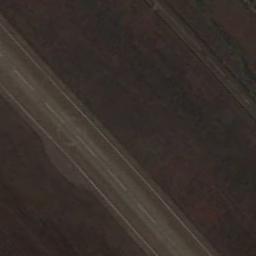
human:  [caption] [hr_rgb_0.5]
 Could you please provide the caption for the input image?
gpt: Next to the runway is brown bare ground with white circles and dashes on the runway .

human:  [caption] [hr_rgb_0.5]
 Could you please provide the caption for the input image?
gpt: The runway is surrounded by grass .

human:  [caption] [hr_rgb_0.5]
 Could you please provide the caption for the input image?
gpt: The runway is on the bare land next to the grass .

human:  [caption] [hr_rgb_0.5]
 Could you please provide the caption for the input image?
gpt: The runway goes through the lawn and some center line markings are on the runway .

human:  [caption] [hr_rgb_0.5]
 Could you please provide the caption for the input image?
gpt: There are green lawns beside the runway .